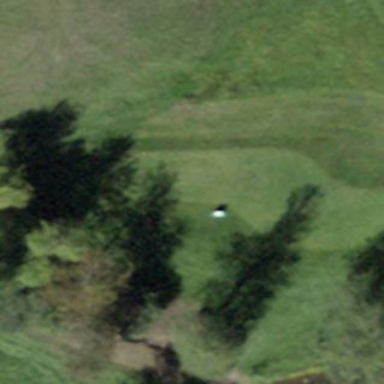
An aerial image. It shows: Grass area designated as golf tee.